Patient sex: M
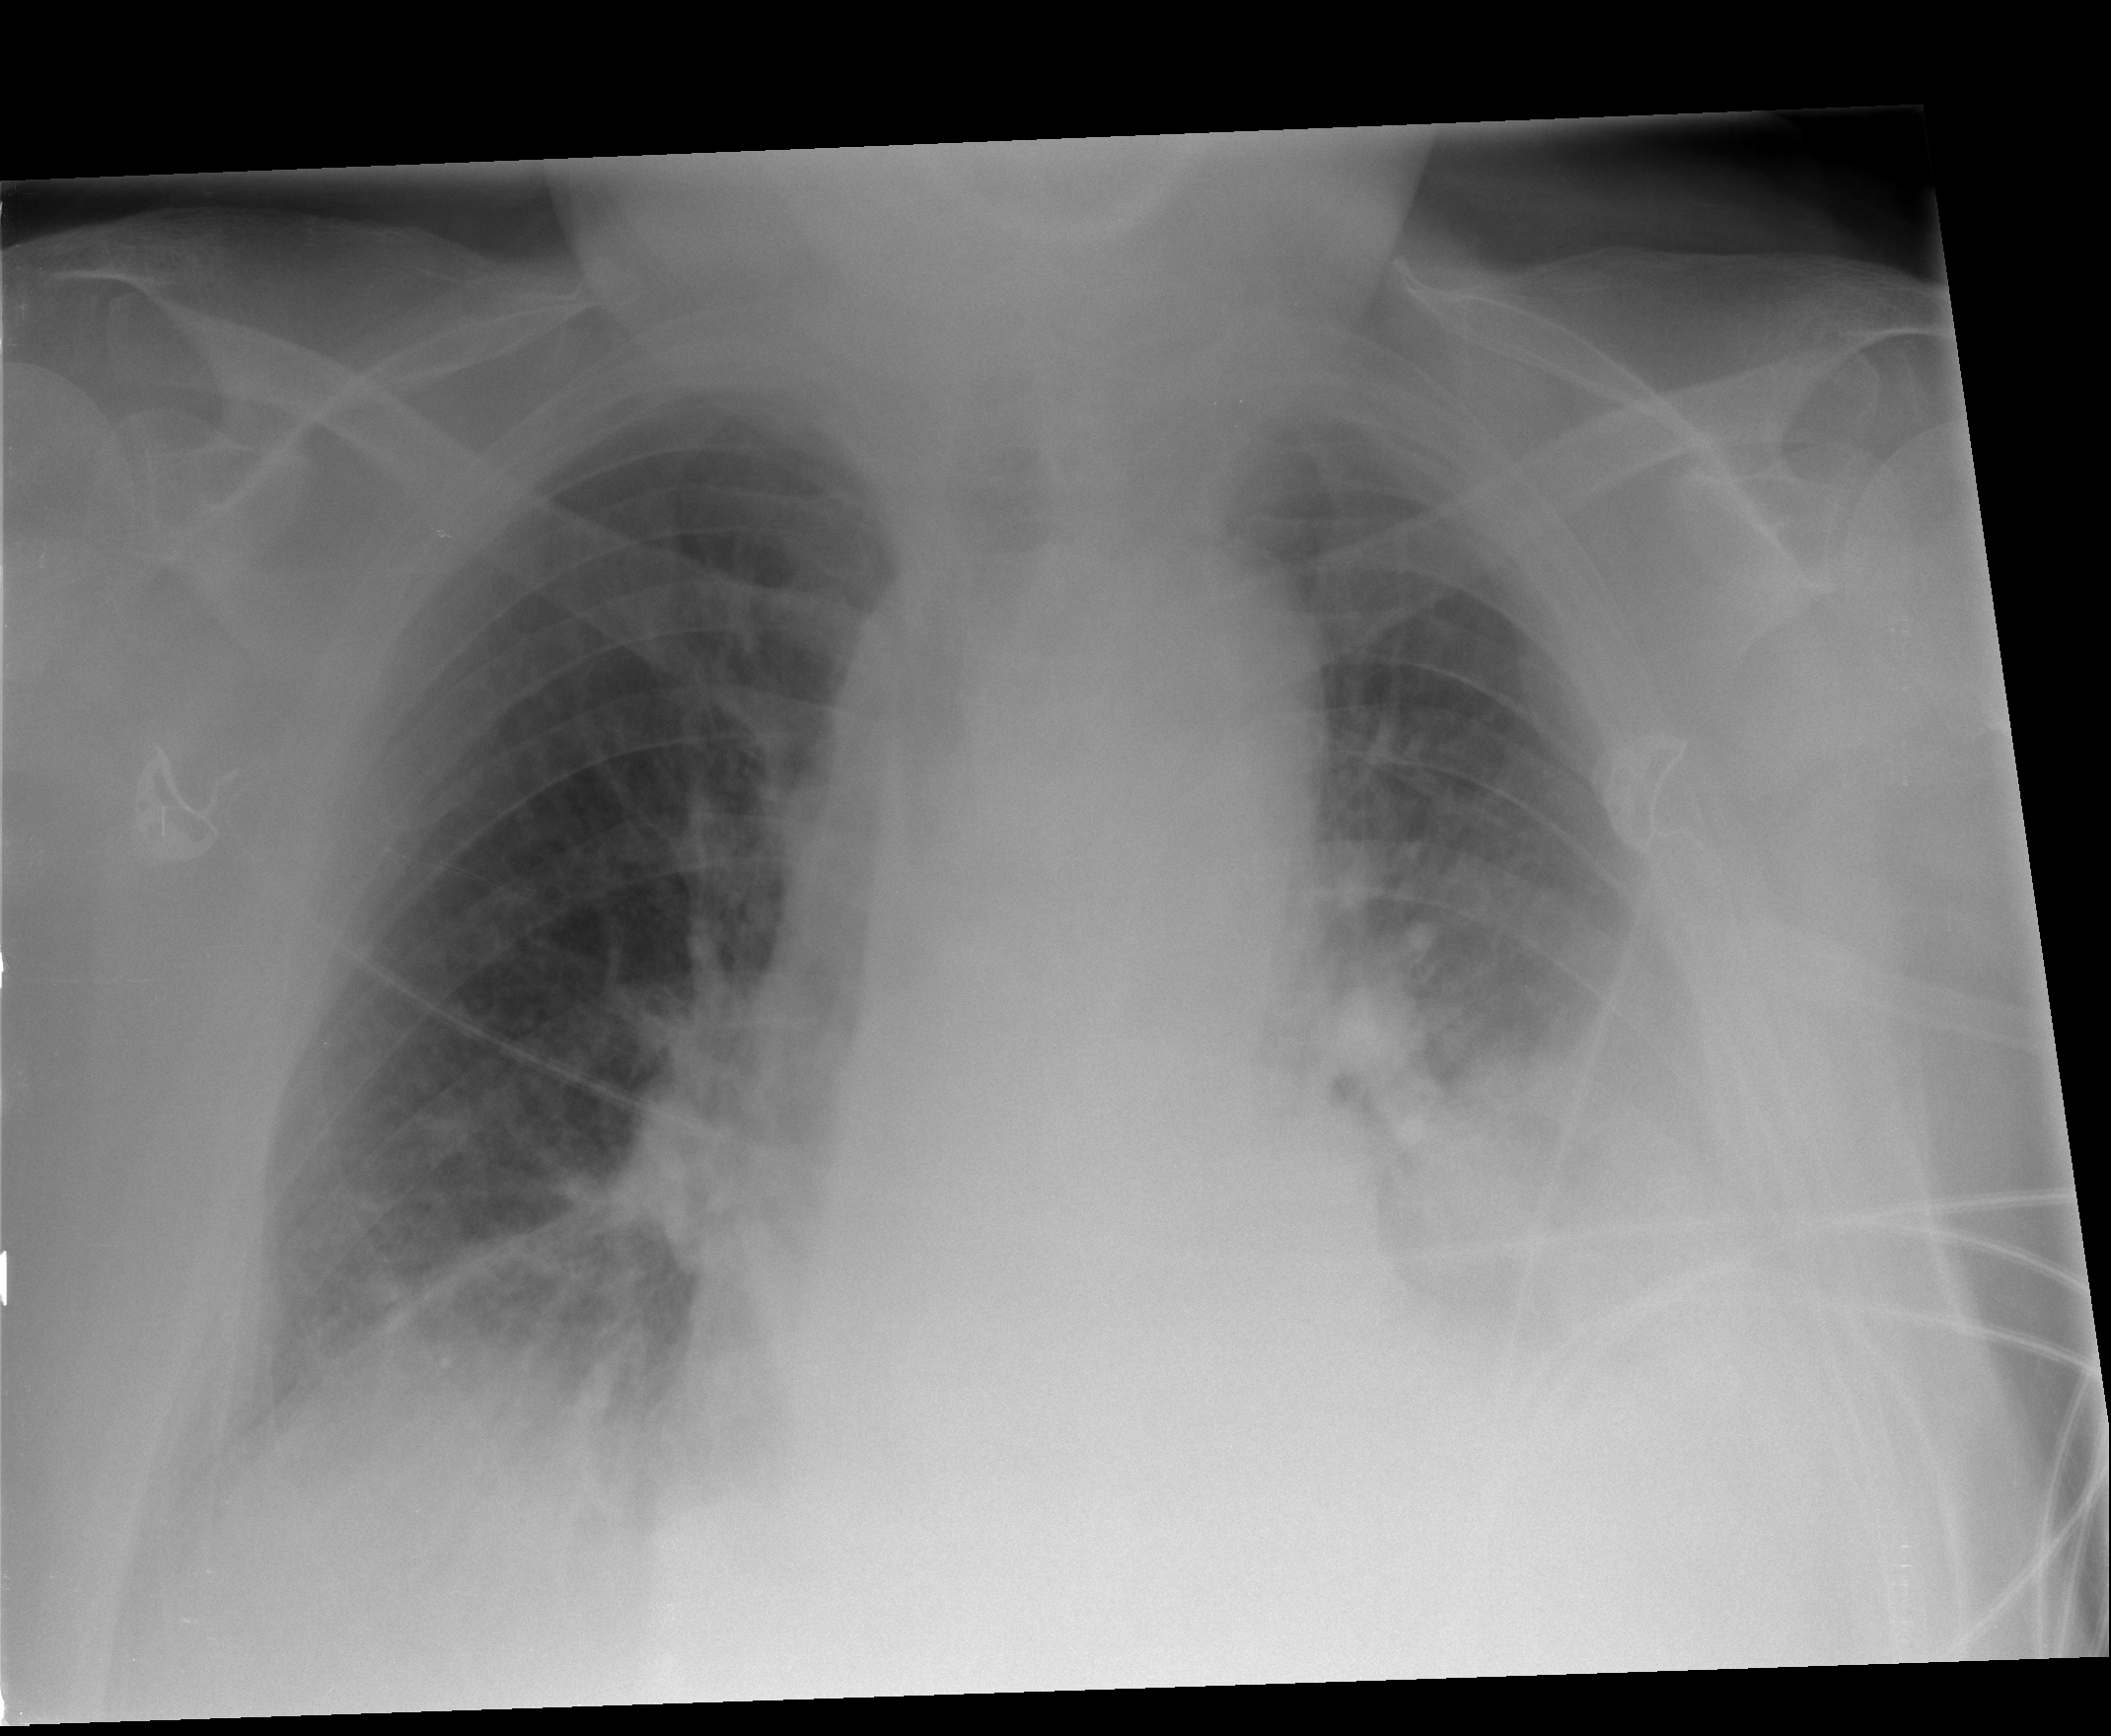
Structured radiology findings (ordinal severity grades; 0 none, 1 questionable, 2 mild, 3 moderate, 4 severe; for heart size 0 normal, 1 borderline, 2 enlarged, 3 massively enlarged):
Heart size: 0
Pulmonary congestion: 2
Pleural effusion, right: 0
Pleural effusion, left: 2
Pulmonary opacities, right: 0
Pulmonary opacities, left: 2
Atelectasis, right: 2
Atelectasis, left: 2